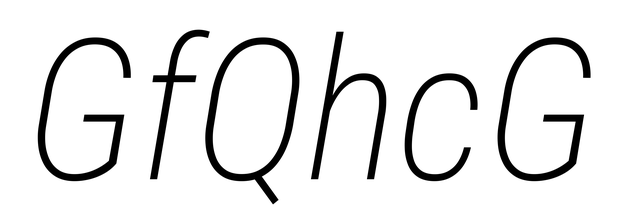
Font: Roboto-Italic_Condensed_ExtraLight_Italic